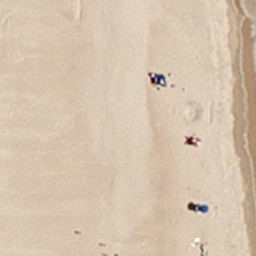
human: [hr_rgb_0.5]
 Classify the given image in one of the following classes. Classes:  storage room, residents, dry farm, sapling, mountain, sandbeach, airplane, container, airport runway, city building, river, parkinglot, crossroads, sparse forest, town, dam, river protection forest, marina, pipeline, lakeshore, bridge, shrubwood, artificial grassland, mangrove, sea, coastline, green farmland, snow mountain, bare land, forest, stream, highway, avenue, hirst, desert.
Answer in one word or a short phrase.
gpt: sandbeach